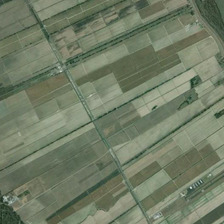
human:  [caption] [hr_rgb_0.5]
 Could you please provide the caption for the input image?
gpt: many pieces of green farmlands are together .

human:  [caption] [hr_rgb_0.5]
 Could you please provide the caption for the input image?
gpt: many pieces of green farmlands are together .

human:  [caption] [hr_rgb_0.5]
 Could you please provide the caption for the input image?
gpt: many pieces of green farmlands are together .

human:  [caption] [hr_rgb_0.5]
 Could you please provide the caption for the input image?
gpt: many pieces of green farmlands are together .

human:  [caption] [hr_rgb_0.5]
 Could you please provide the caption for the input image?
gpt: many pieces of green farmlands are together .